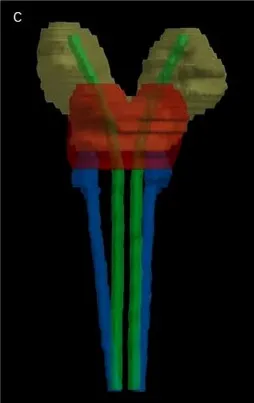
Brachytherapy treatment plan. (A, B) Dose distribution of patients in coronal and sagittal positions. The red dashed line in the figure is HRCTV.
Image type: radiology (ct)